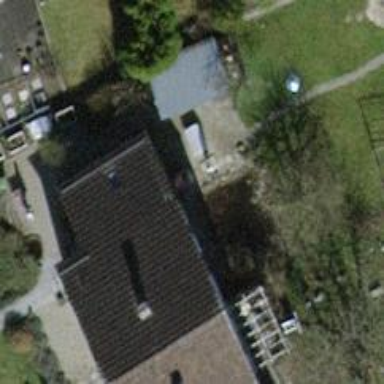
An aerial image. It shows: Building with tiled roof.